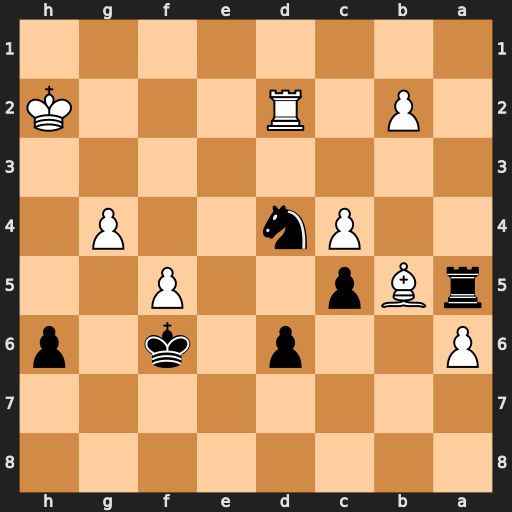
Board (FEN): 8/8/P2p1k1p/rBp2P2/2Pn2P1/8/1P1R3K/8
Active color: b
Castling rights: -
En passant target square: -
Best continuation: Nf3+ Kg3 Nxd2